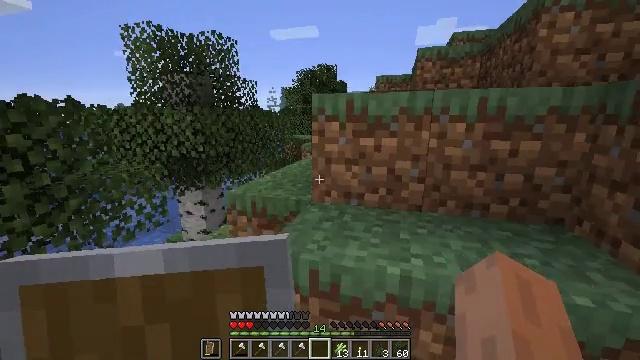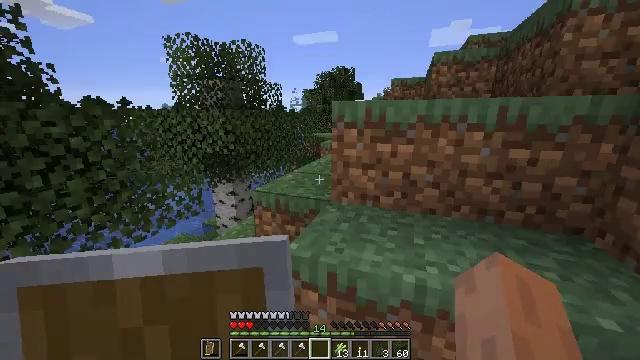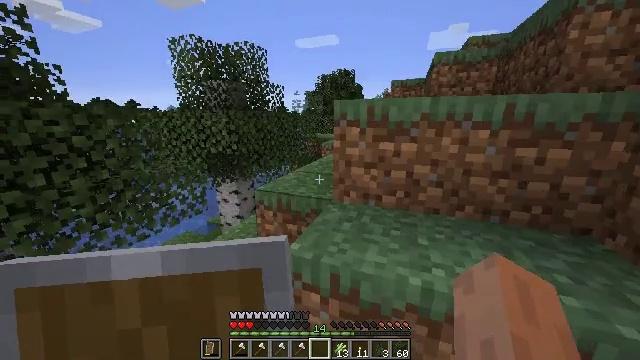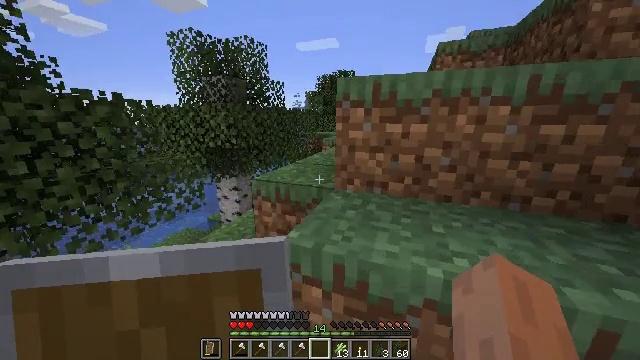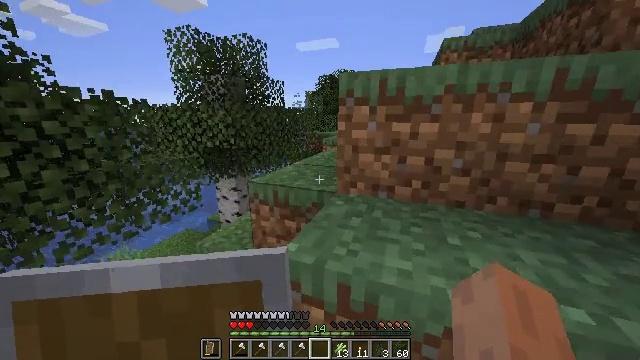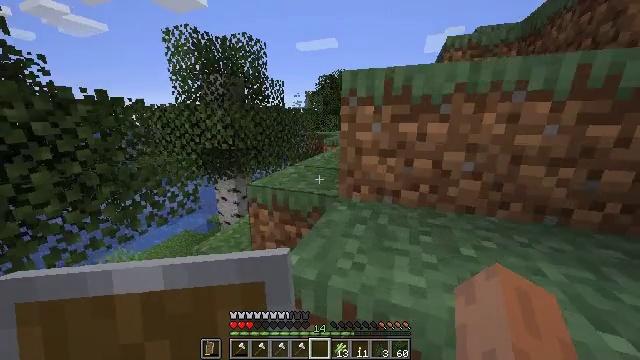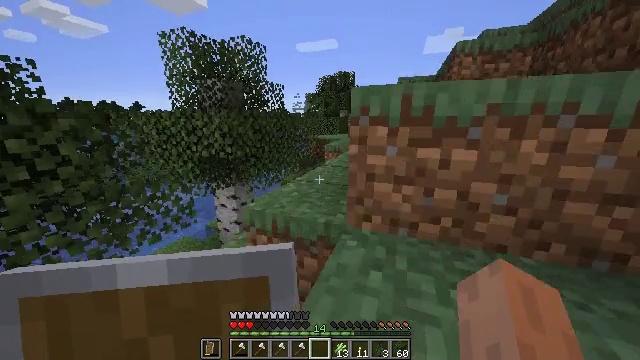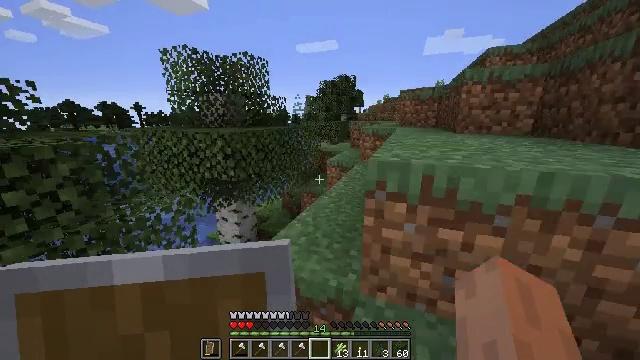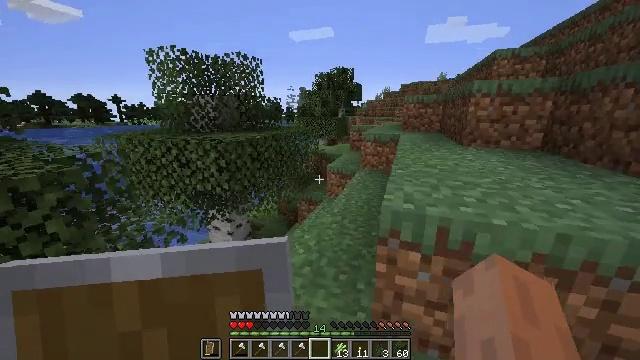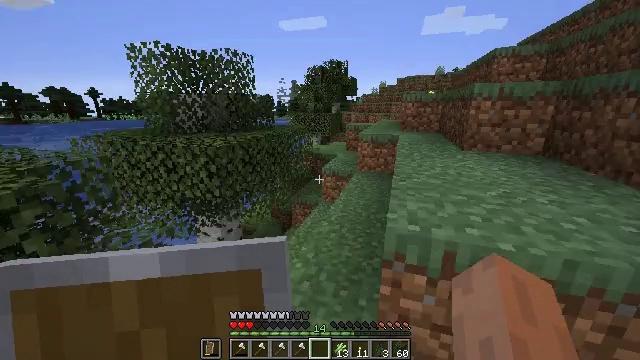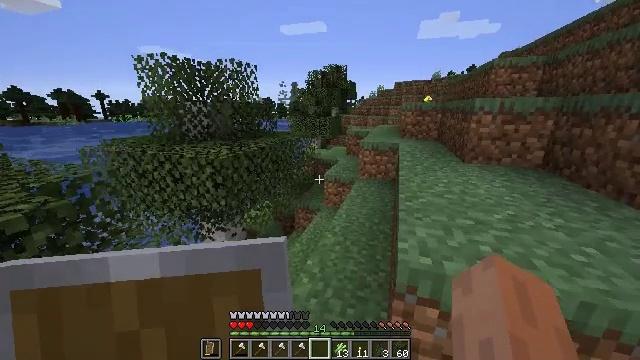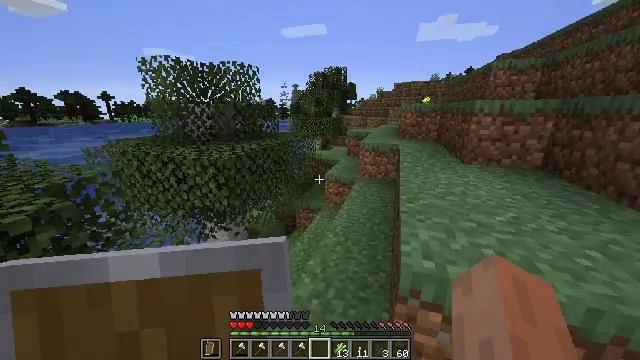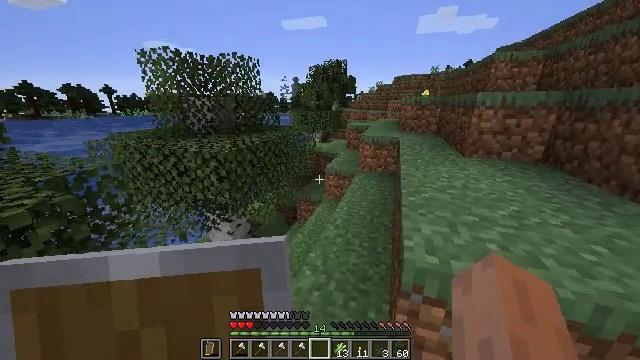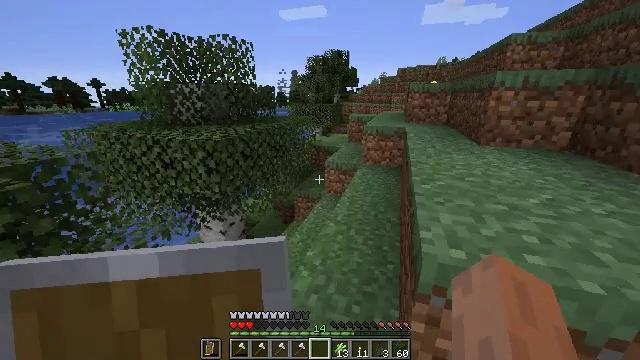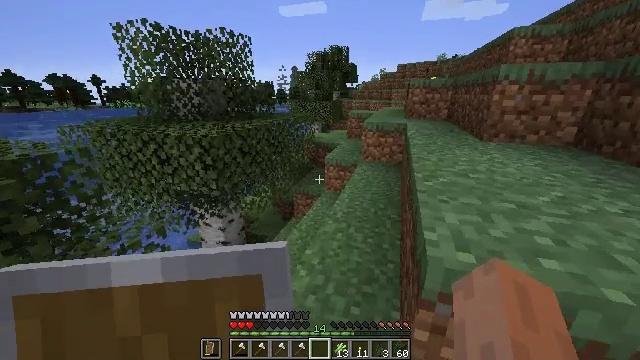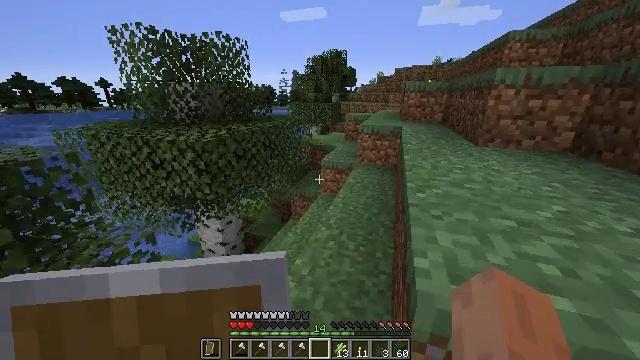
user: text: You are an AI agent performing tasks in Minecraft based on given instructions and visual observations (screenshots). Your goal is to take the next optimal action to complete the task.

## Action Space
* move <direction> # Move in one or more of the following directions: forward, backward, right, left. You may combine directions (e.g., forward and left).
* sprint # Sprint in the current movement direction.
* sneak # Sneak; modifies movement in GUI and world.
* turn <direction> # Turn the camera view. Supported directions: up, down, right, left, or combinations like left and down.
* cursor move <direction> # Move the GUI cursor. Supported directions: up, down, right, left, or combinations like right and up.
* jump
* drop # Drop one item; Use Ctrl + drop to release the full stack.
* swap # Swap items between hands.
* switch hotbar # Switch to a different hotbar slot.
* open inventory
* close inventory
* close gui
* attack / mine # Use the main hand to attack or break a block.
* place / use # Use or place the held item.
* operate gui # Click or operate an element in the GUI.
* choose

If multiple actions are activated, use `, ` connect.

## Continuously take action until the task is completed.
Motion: motion action
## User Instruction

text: Hunt a salmon.
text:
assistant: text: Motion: move forward, sprint, turn left and down, jump
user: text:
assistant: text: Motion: move forward, sprint, jump
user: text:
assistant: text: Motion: move forward, sprint, jump
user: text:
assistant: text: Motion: move forward, sprint, jump
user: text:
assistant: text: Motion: move forward, sprint, jump
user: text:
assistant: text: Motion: move forward, sprint, jump
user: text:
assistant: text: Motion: move forward, sprint, jump
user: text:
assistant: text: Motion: move forward, sprint, turn right, jump
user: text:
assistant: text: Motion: move forward and move right, sprint, turn right, jump
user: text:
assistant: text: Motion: move forward and move right, sprint, jump
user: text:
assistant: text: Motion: move forward and move right, sprint, jump
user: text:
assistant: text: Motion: move forward and move right, sprint, turn down, jump
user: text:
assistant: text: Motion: move forward and move right, sprint, jump
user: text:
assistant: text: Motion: move forward and move right, sprint, jump
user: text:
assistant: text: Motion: move forward and move right, sprint, jump
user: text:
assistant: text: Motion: move forward and move right, sprint, jump
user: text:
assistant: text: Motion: move forward and move right, sprint, jump
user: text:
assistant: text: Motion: move forward and move right, sprint, jump
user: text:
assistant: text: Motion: move forward and move right, sprint, jump
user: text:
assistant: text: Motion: move forward and move right, sprint, jump
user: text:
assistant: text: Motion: move forward and move right, sprint, jump
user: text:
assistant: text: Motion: move forward and move right, sprint, jump
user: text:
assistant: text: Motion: move forward and move right, sprint, jump
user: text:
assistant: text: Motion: move forward and move right, sprint, jump
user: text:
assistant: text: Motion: move forward and move right, sprint, jump
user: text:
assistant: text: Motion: move forward and move right, sprint, jump
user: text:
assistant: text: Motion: move forward and move right, sprint, jump
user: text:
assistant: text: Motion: move forward and move right, sprint, turn left and down, jump
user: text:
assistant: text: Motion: move forward, sprint, turn left, jump
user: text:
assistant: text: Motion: move forward, sprint, jump